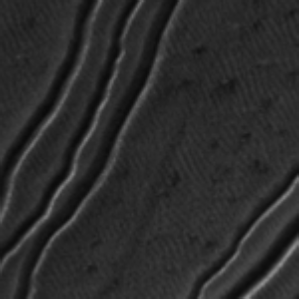
Label: frost